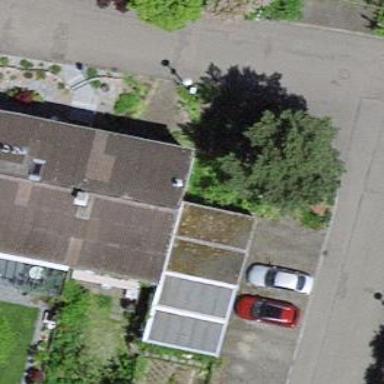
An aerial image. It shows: Garage building.